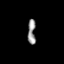
Tissue: lung
Cell type: Fibroblasts
Senescence score: 0.6574
Nuclear area (px): 192
Mean DAPI intensity: 148.589